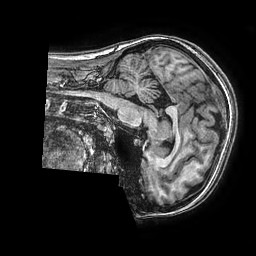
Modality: T1w
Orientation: sagittal
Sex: female
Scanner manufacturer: ge
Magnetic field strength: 3 T
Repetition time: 0.0077 s
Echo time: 0.003436 s